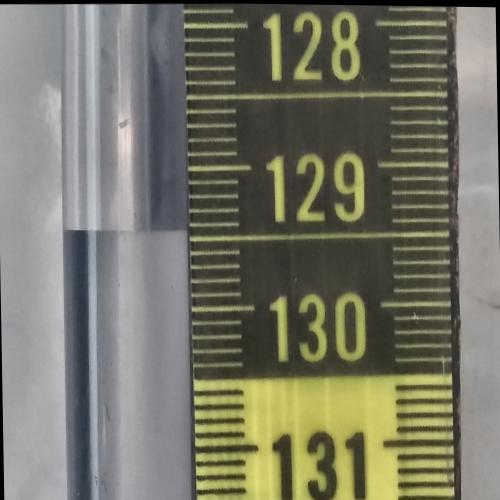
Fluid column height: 129.4 cm